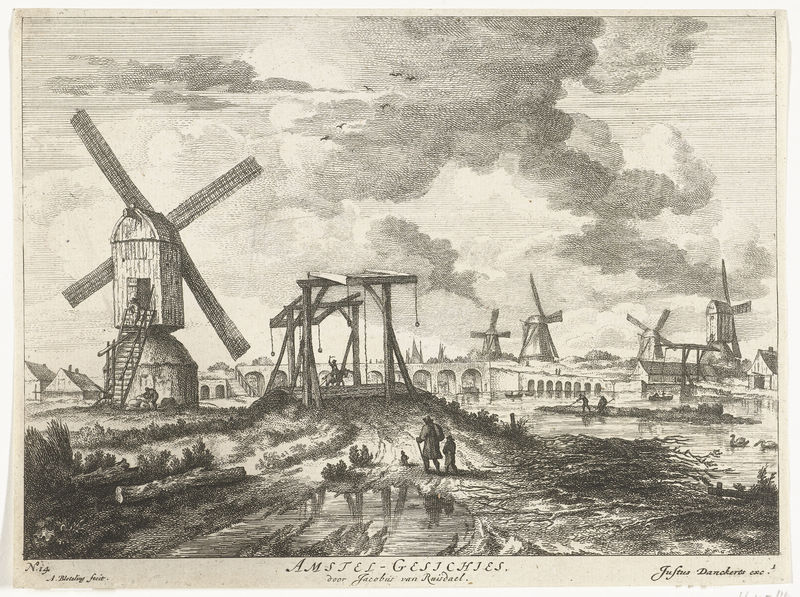
Titel: Gezicht op de Hogesluis vanaf de Utrechtse zijde
Künstler: Abraham Bloteling
Standort: Amsterdam
Institution: Rijksmuseum
Schlagwörter: wolken, bäume, fluss, weg, baumstamm, windmühle, brücke, insel, windmühlen, schiff, stich, wanderer, schwäne